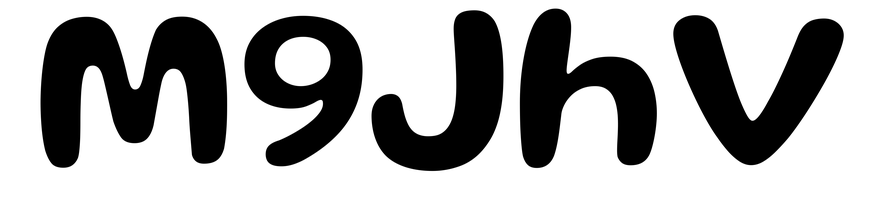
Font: Gluten_Medium